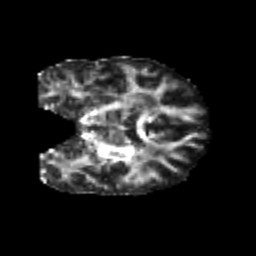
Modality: FA
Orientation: coronal
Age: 22
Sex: male
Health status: healthy
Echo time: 0.074 s